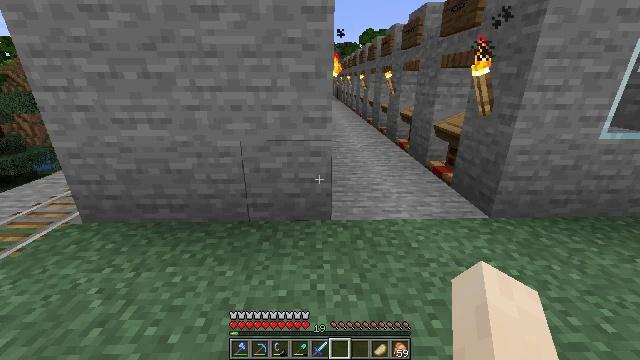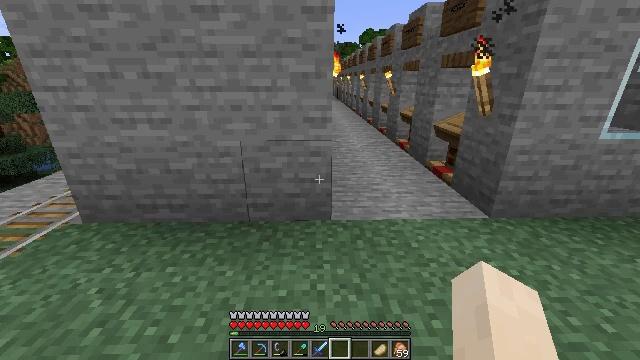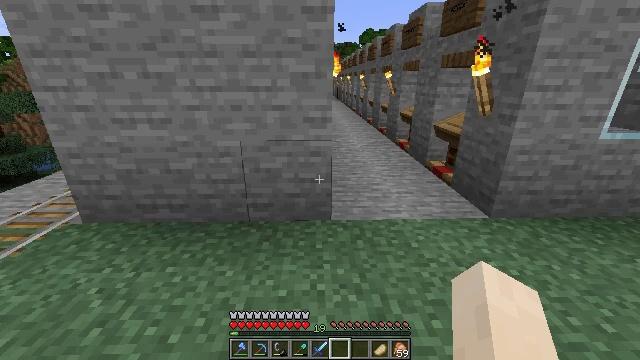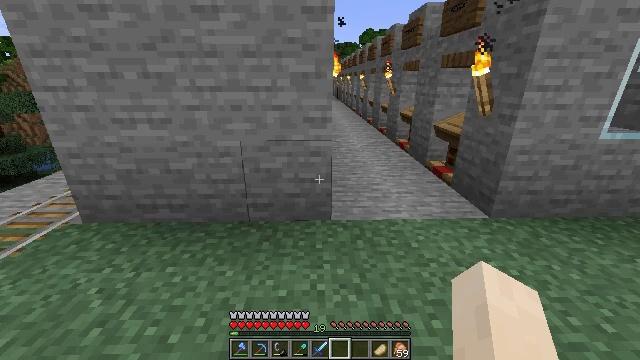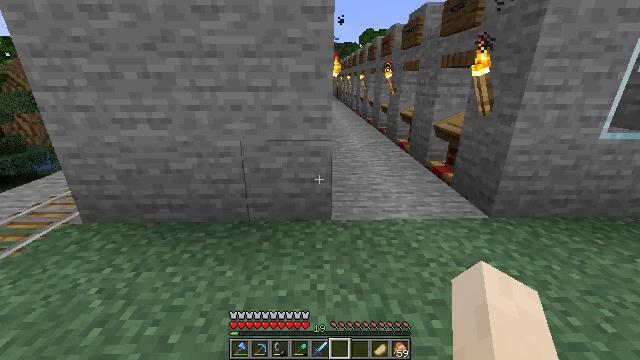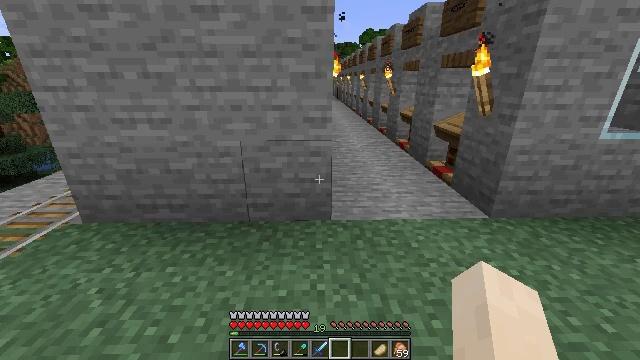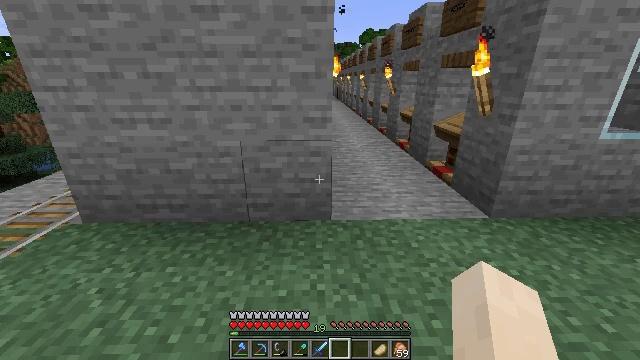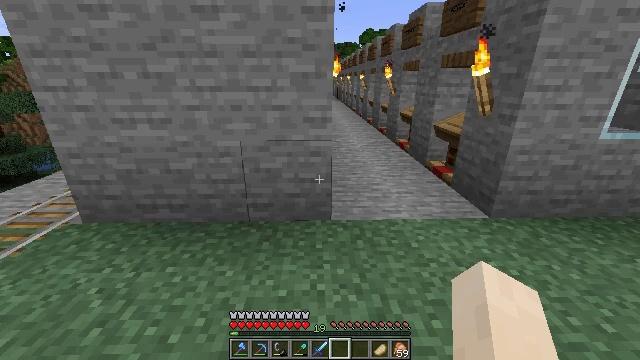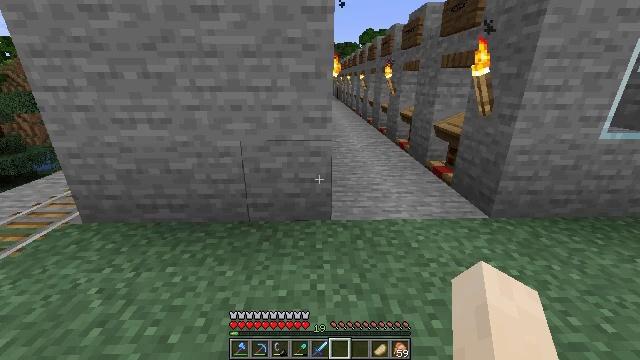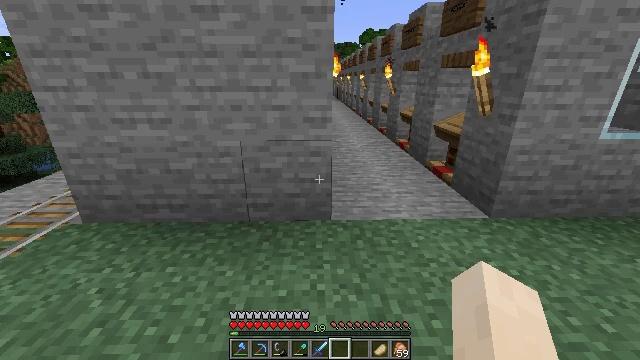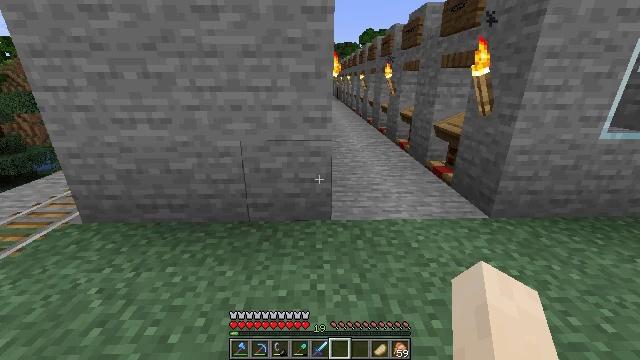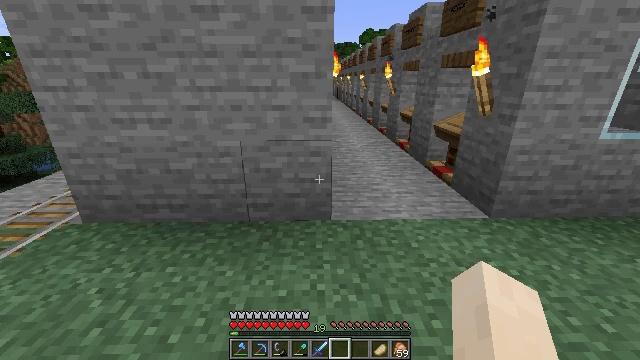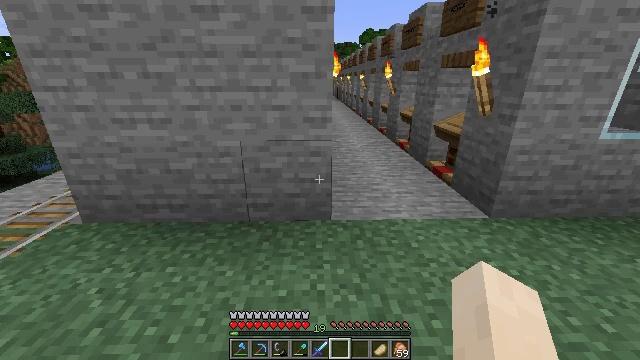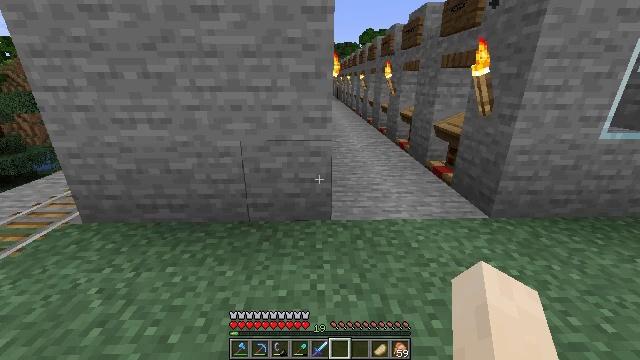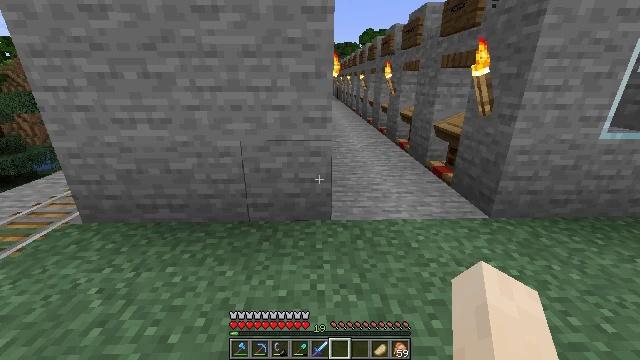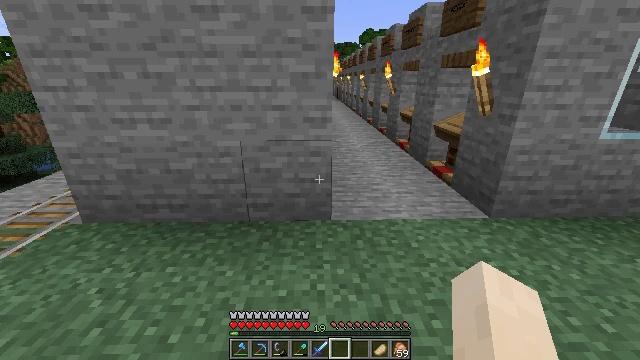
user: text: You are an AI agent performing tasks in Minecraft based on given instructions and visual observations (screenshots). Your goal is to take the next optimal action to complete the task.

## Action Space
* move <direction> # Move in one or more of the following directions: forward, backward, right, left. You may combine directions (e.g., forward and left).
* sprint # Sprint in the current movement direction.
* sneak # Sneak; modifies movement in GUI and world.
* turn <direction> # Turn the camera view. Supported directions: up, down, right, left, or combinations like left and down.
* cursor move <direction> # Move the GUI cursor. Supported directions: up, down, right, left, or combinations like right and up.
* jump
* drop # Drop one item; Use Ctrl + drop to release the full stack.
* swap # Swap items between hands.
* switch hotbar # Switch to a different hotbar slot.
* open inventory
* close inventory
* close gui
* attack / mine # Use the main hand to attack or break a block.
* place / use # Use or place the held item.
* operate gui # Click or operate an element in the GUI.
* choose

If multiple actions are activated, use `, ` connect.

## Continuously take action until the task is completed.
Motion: motion action
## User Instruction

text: Combine materials in the crafting table to get a smooth stone slab.
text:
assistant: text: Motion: no_op
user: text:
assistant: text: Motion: no_op
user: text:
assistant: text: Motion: no_op
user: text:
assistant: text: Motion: no_op
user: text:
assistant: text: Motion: no_op
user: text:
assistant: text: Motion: no_op
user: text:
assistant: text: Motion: no_op
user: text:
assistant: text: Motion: no_op
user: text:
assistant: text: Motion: no_op
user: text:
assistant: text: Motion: no_op
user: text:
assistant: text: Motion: no_op
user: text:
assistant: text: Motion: no_op
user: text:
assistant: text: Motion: no_op
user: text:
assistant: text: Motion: no_op
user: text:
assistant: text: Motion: no_op
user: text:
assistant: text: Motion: no_op
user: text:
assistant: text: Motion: no_op
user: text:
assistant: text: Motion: no_op
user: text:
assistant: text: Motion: no_op
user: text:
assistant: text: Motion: no_op
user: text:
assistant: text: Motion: no_op
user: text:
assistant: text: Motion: no_op
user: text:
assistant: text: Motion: no_op
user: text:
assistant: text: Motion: no_op
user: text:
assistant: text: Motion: no_op
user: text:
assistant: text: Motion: no_op
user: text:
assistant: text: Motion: no_op
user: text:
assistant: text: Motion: no_op
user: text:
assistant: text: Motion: no_op
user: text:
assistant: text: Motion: no_op